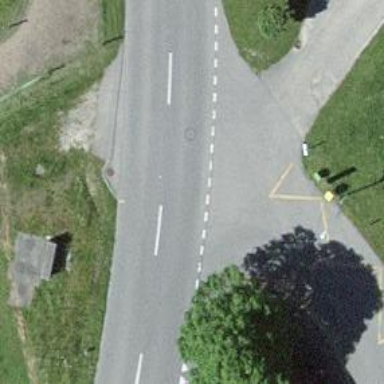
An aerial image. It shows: Asphalt parking aisle road for service vehicles.